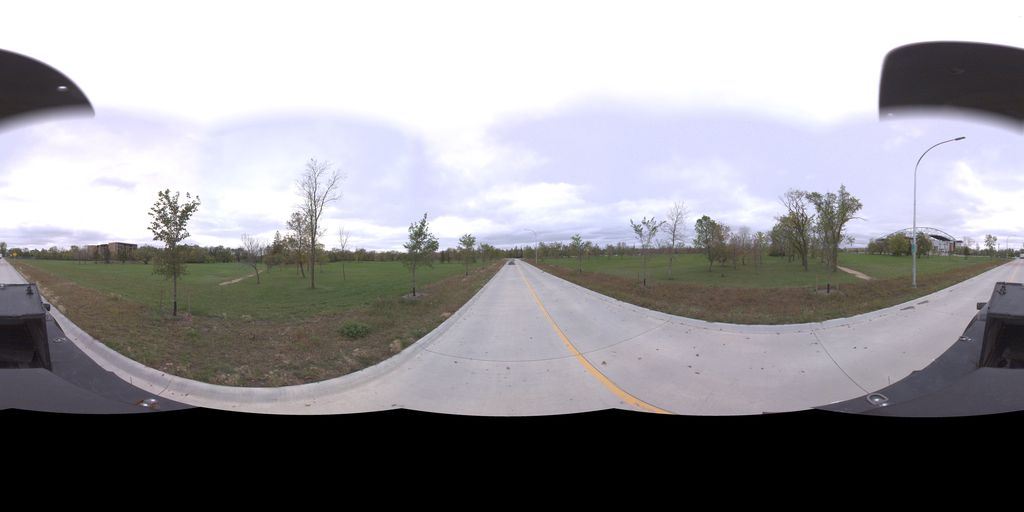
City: winnipeg